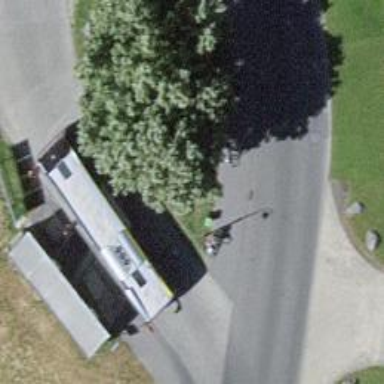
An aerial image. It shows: Public transport stop position.